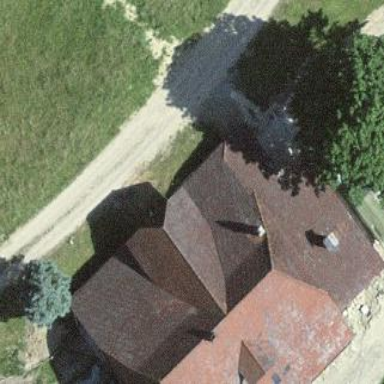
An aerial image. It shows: Farm building.